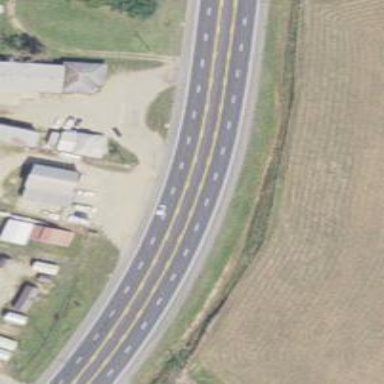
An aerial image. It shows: Trunk highway.